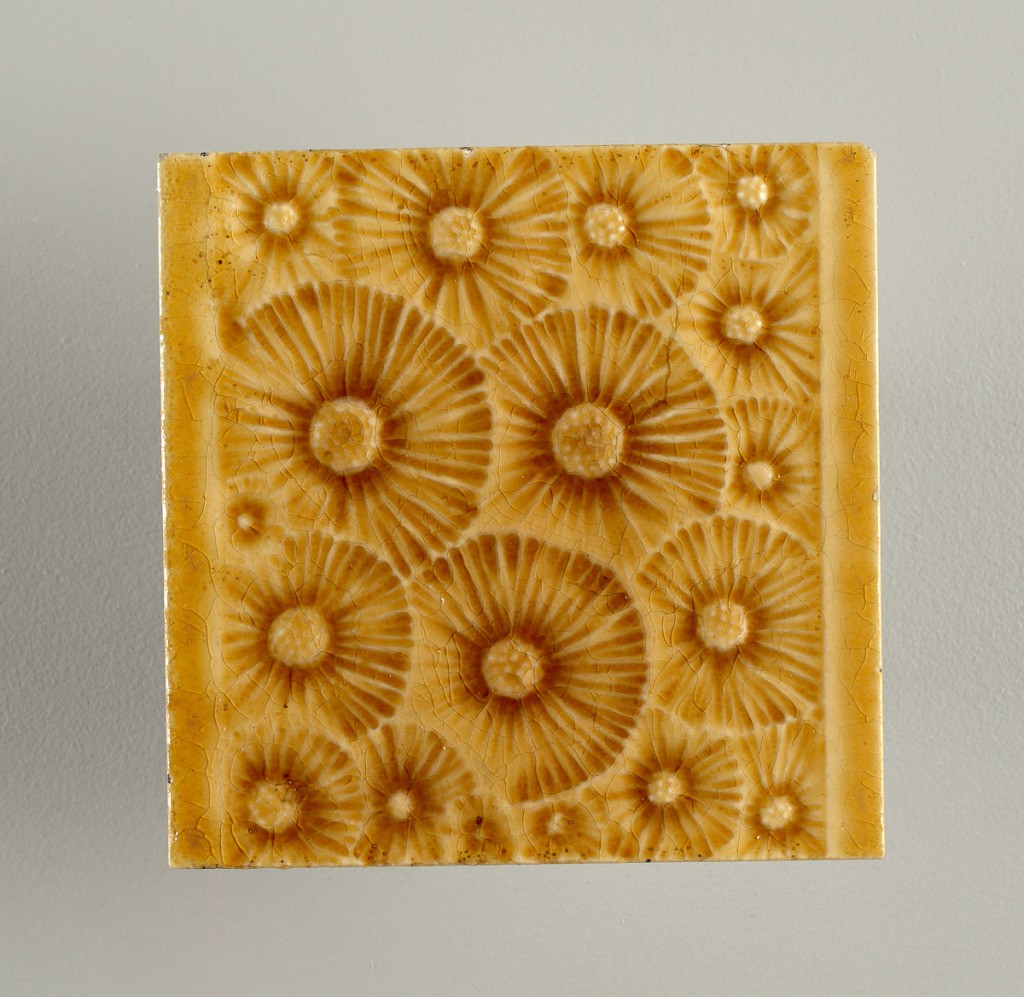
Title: Tile
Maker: J. & J. G. Low Art Tile Works, 1877 – 1883
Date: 1877–83
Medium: Molded glazed earthenware
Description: Square molded tile made of white clay, Tile face is decorated with stylized dandelions (gone to seed) in an all-over pattern set between plain horizontal borders. Tile is painted deep honey-brown crackle glaze.